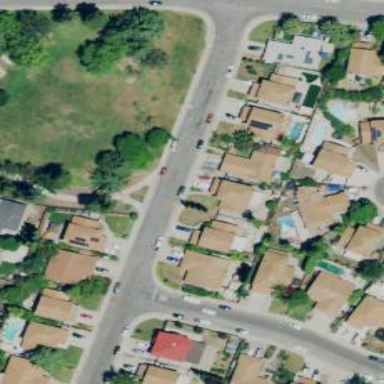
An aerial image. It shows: Residential road surrounded by residential buildings.